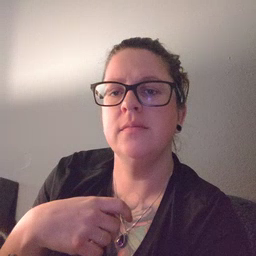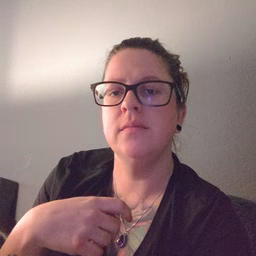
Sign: red